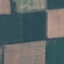
Land use / land cover class: AnnualCrop